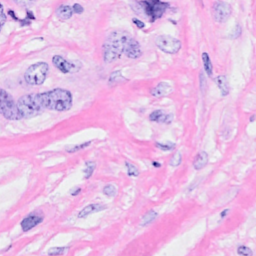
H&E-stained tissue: Breast